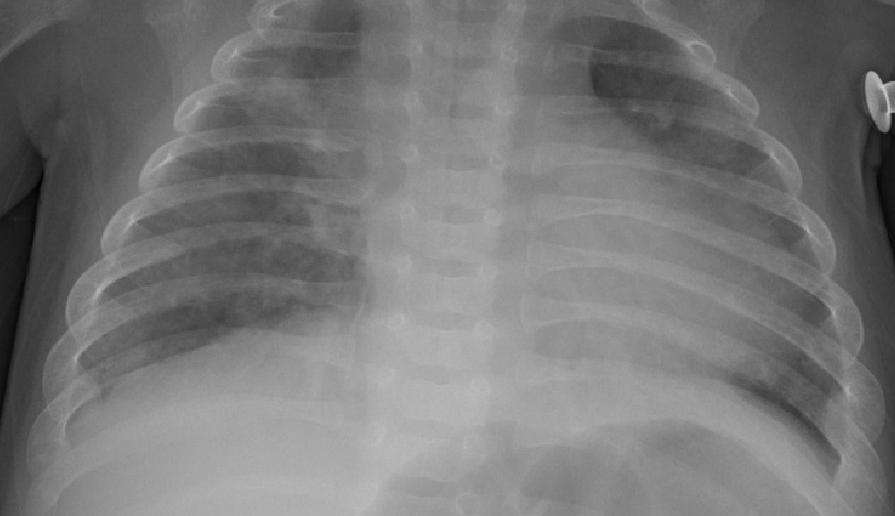
Diagnosis: PNEUMONIA